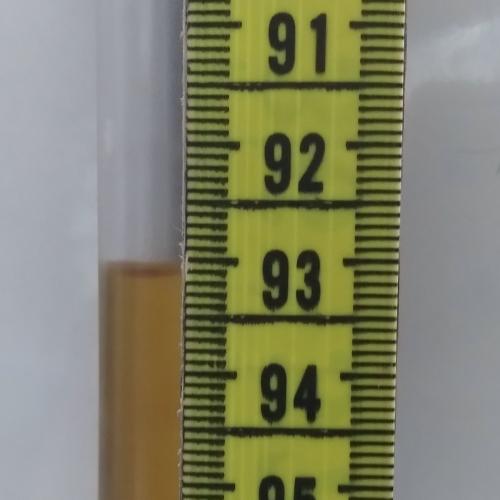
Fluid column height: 93.1 cm